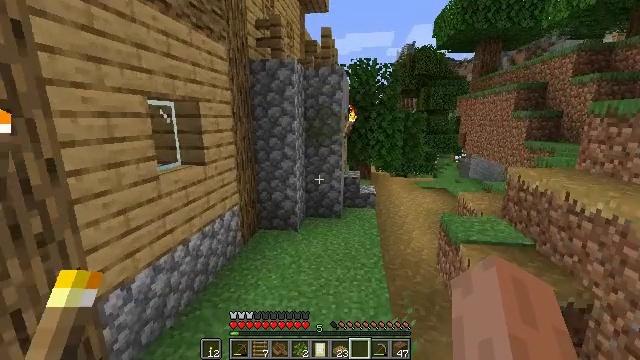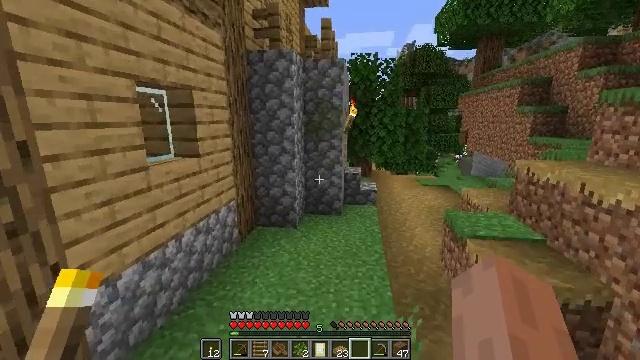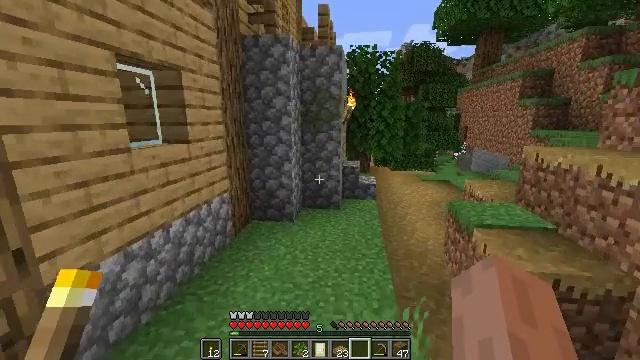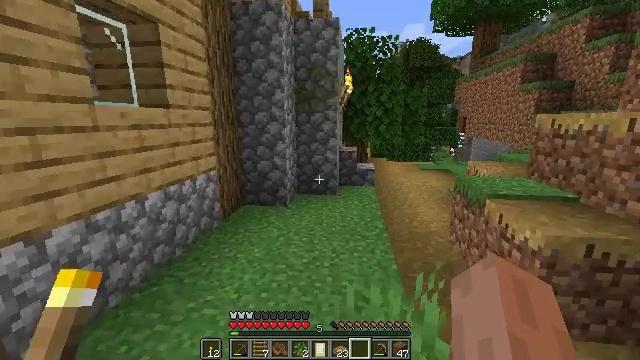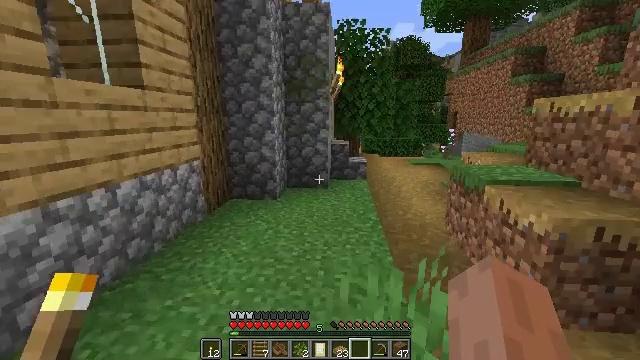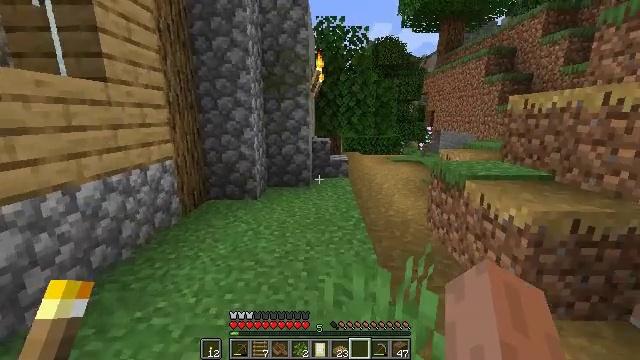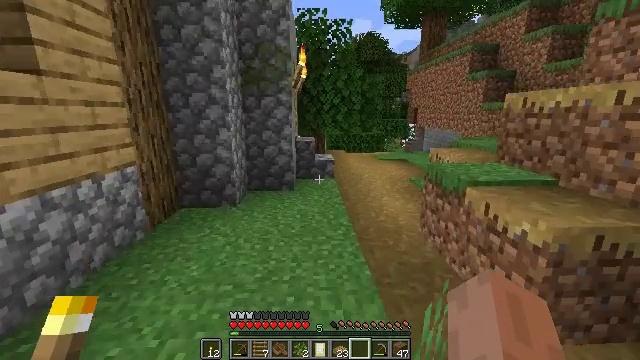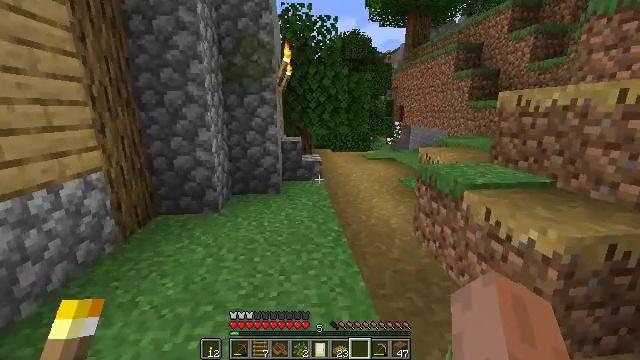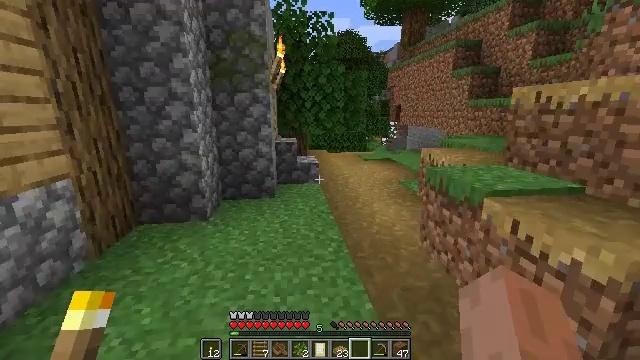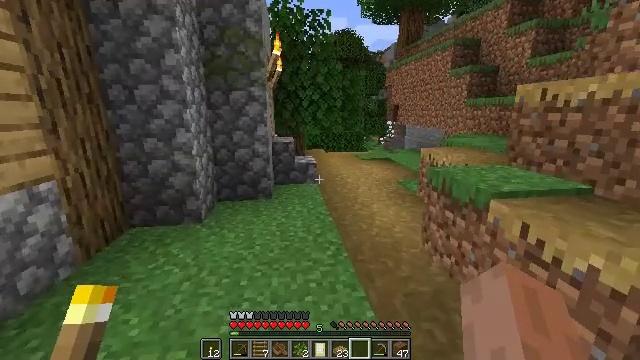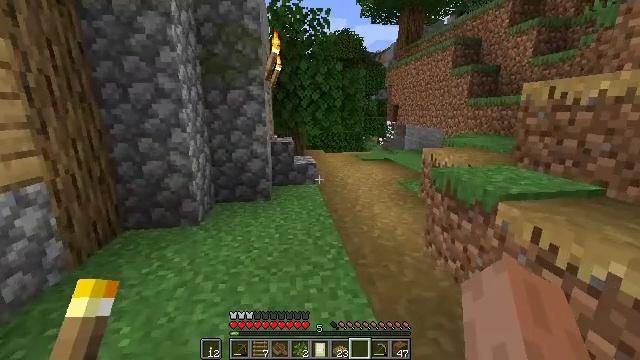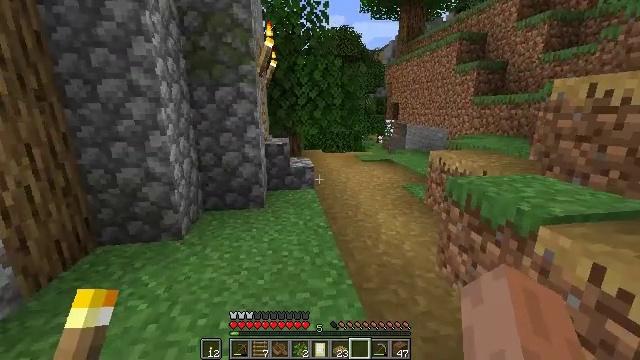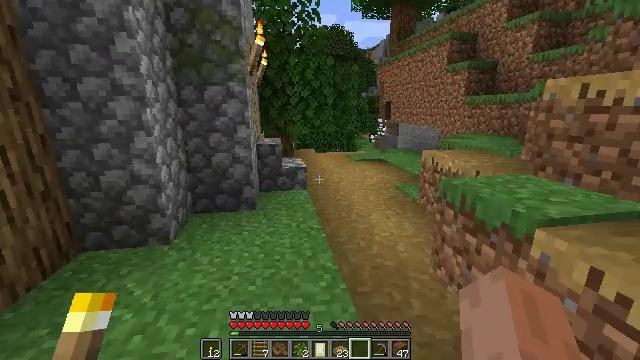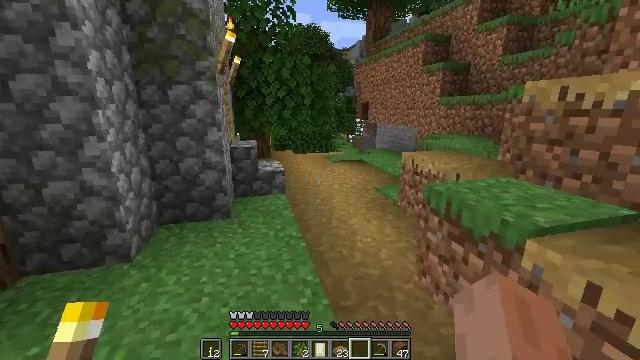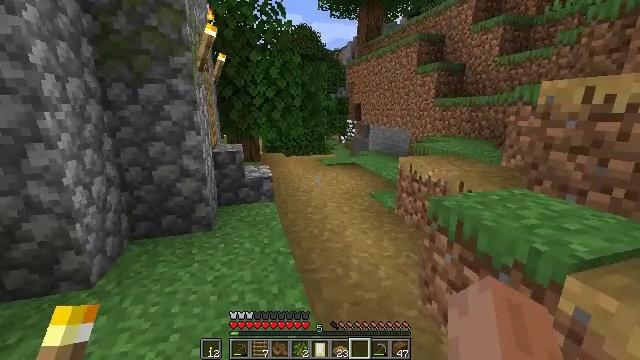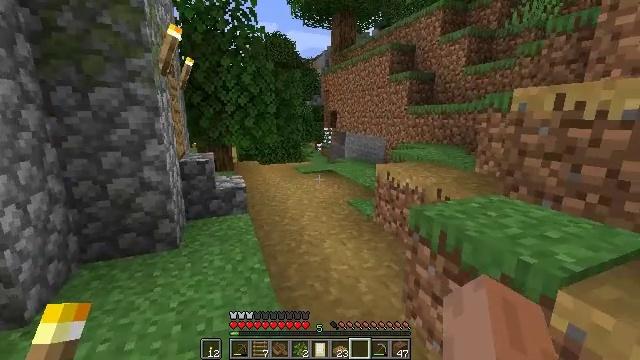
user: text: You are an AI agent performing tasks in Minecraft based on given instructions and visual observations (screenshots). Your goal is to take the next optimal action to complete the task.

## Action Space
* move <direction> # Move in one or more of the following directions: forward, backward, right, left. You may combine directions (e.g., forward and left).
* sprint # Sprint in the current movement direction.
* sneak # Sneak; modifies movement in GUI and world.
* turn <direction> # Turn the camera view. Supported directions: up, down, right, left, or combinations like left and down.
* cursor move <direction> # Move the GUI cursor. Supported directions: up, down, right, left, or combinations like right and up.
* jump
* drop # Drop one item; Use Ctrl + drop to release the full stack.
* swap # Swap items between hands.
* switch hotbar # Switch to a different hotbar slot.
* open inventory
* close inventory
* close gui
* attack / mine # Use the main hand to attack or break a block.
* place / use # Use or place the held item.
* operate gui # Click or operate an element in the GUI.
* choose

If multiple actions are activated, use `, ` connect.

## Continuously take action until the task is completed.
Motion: motion action
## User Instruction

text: Attack the cauldron to retrieve it.
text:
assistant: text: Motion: move forward
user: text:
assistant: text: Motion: move forward
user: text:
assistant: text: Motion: move forward
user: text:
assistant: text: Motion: move forward, turn right
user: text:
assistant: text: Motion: move forward, turn right
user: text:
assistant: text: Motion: move forward, turn right
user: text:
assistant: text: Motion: move forward, turn right
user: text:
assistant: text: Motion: move forward, turn right
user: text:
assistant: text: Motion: move forward
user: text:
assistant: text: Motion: move forward
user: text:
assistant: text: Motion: move forward
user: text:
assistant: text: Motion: move forward, turn right
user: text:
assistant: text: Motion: move forward, turn right
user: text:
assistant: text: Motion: move forward, turn right
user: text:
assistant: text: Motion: move forward, turn right and up
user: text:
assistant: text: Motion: move forward
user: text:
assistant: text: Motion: move forward
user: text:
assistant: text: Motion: move forward
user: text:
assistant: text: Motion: move forward
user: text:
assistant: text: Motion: move forward
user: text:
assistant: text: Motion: move forward
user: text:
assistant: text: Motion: move forward
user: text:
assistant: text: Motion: move forward
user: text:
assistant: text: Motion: move forward
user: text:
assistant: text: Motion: move forward
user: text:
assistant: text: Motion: move forward
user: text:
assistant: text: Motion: move forward
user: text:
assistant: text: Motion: move forward
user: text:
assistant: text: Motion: move forward
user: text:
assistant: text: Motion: move forward